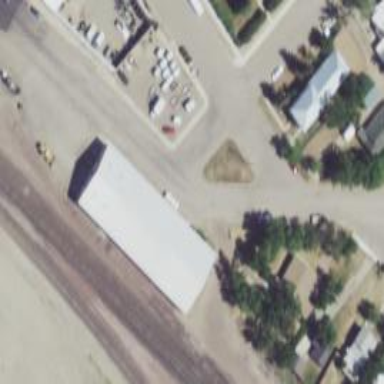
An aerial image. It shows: Warehouse building.